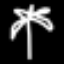
Label: palm tree